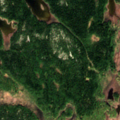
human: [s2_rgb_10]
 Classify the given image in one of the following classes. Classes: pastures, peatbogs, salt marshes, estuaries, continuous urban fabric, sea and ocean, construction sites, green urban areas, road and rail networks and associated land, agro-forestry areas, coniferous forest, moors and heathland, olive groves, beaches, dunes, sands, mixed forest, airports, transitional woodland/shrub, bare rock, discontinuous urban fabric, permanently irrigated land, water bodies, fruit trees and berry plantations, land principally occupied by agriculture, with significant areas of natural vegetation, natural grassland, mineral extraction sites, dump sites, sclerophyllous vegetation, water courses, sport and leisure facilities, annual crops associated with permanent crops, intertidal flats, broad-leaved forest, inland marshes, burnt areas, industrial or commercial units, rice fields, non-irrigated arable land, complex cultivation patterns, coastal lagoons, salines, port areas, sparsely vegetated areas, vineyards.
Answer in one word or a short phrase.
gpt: land principally occupied by agriculture, with significant areas of natural vegetation, coniferous forest, mixed forest, sea and ocean